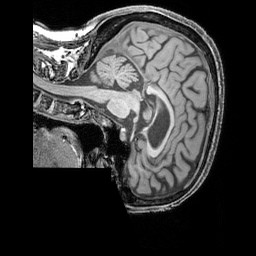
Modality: T1w
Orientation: sagittal
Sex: female
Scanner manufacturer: siemens
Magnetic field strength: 3 T
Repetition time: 2.3 s
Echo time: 0.00226 s